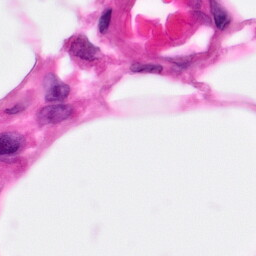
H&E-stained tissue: Pancreatic